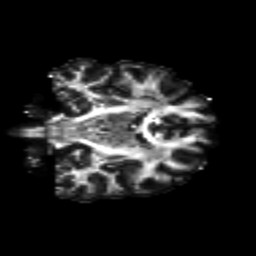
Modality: FA
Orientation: coronal
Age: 22
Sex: female
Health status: healthy
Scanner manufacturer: siemens
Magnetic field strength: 3 T
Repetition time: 8.6 s
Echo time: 0.095 s